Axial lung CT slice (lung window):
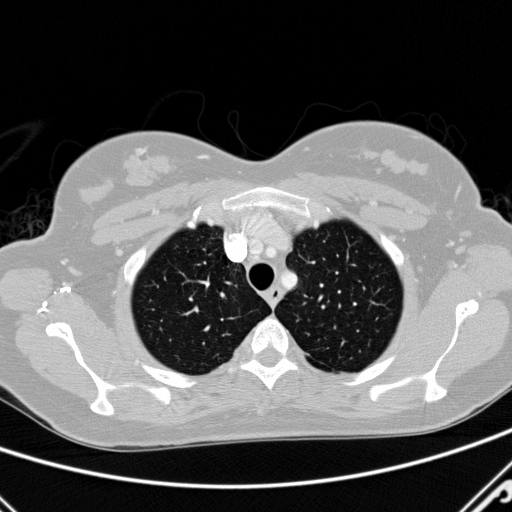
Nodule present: no